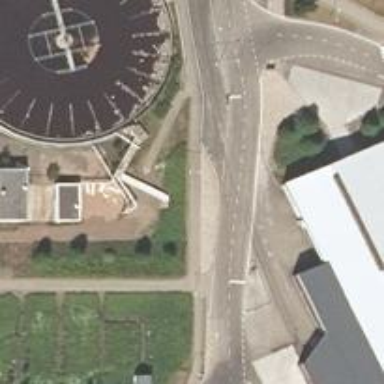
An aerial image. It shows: Footway.